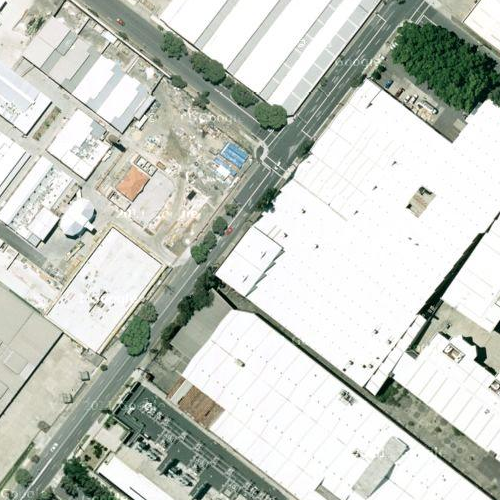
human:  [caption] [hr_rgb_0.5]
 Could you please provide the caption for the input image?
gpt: Some roads with plants on the roadside go through the industrial area .

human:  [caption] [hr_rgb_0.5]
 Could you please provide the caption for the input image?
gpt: An industrial area with many white buildings and some roads go through this area .

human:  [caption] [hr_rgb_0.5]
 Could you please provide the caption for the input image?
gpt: An industrial area with many white buildings and some roads go through this area .

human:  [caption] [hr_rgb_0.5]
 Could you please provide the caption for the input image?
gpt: This is an industrial area with some different white buildings .

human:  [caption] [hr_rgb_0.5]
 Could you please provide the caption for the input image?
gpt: There are some white buildings in the industrial area with some roads go through .